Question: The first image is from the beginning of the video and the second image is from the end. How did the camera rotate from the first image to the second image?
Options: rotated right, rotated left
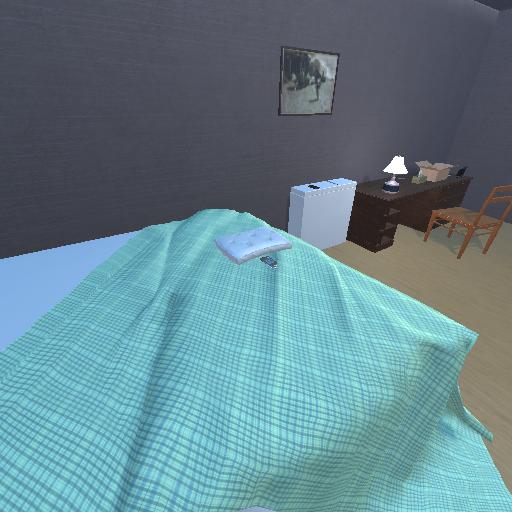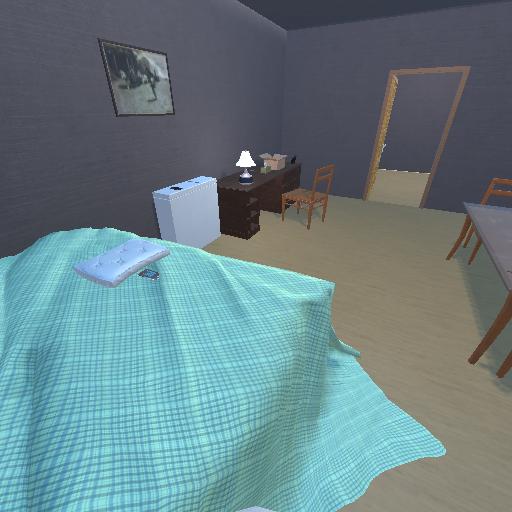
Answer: rotated right